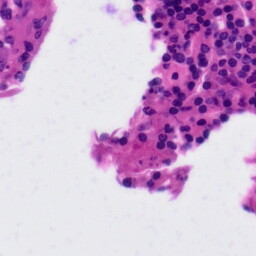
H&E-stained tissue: Tonsil